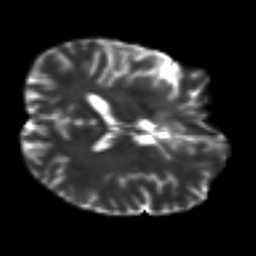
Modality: T2w
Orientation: axial
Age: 41
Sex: male
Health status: ill
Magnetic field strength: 3 T
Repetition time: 9 s
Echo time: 0.093 s